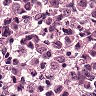
Metastatic tissue present: yes